Question: I have a GUI I wrote in C#. It's a grid of interactive buttons and text that controls a register map. I would like to create an API for that GUI to use in Excel vba. I have been unable to find any examples or documentation for how to create such a thing, but I have used other companies' object libraries before.
In my attempt to create this, I have ran into some problems, namely . Also, if I move to another folder on my computer, it also breaks.
Excel vba Code:
'''
Sub Test()
Dim impclass As New ZZVISIBLE_FROM_EXCEL_CLASS
MsgBox impclass.DotNetMethod_SQR(5)
End Sub
'''
C# Library Class Code:
'''
using System;
using System.Collections.Generic;
using System.Text;
namespace ZZVISIBLE_FROM_EXCEL_LIBRARY
{
public class ZZVISIBLE_FROM_EXCEL_CLASS
{
public Double DotNetMethod_SQR(Double input)
{
return input * input;
}
}
}
'''
This foundational example uses C# library class to square a number and Excel VBA to choose the number 5. This is a basic framework for later things I wish to do such as:
'grid.writecell(22,1001)'
'grid.getcell(22)'
'grid.resetall()'
'grid.loadfile("C:\griddata\config_default")'

Some references for making these object libraries or even what they are called would be most helpful! Googling "custom excel vba references in C#" has led to nothing useful so far, so I decided to post here for help.
Also, I'm early enough in the project that "you're doing it wrong, do this" type answers are welcomed as well!
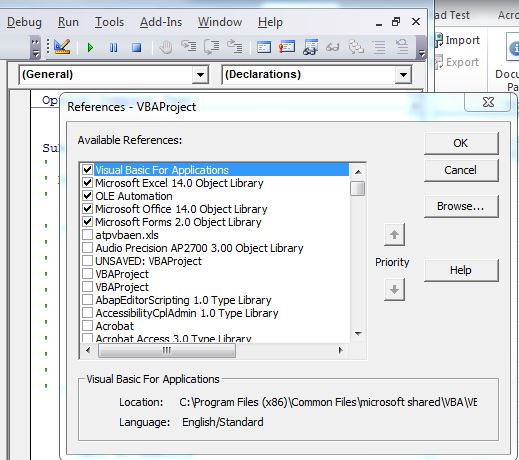
Answer: First of all you need to know the dotnet version you are working on so you use either :
C:\Windows\Microsoft.NET\Framework2.0.50727
egasm.exe
or c:\Windows\Microsoft.NET\Framework4.0.30319\RegAsm.exe
Second you need to know whether you want to register the dlls as 32 bit or 64 bit so use the same previous path for 32 bit or just use Framework64 instead of Framework in case of 64 bit
once done you can add reference to this assembly in easily in your vba script like that :

once added you can instantiate any intance of any class exists in the dll